Interaction volume radius: 10 \u00c5
Interaction volume height: 15 \u00c5
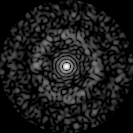
Disorder parameter: 0.8459